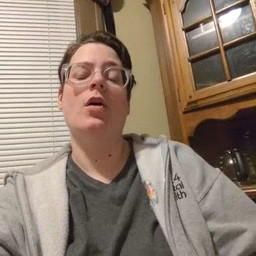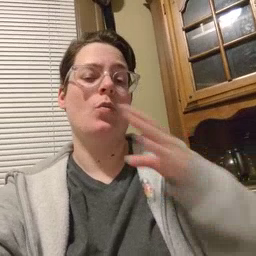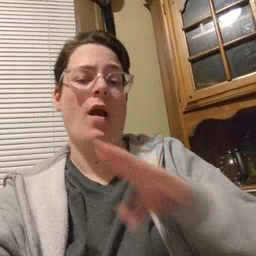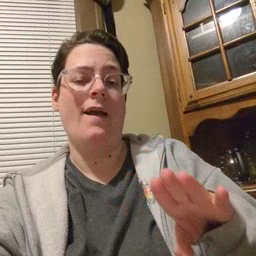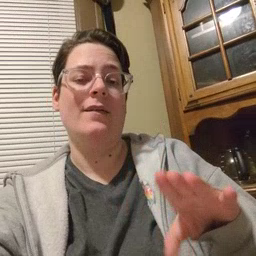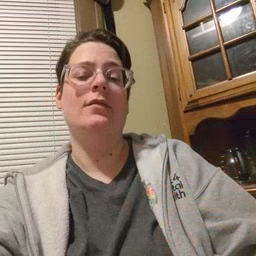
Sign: quiet